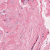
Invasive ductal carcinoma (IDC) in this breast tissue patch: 0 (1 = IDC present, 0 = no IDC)